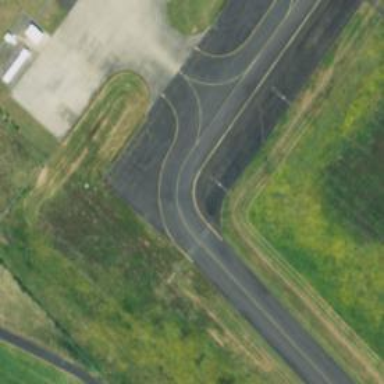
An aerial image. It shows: View of taxiway at the airport.